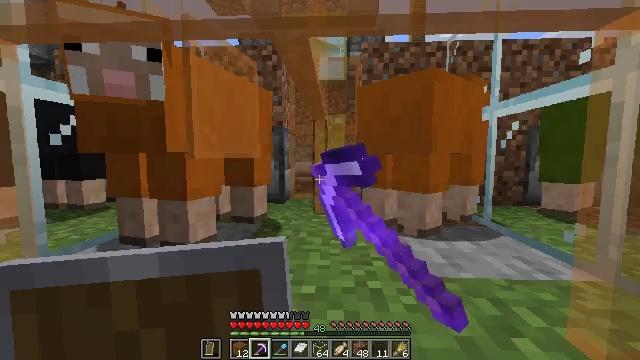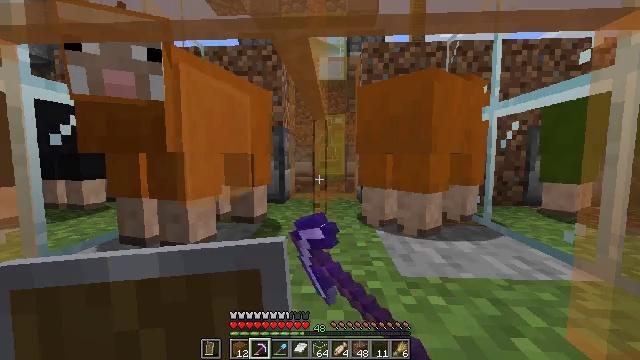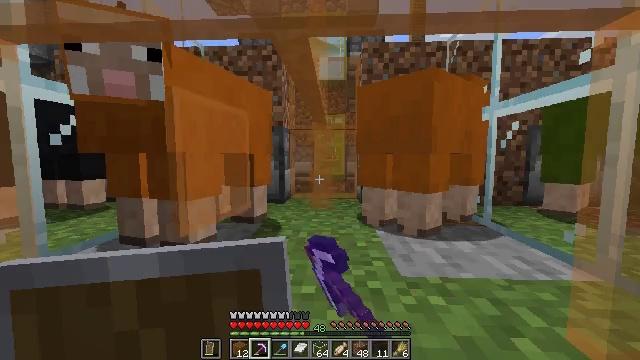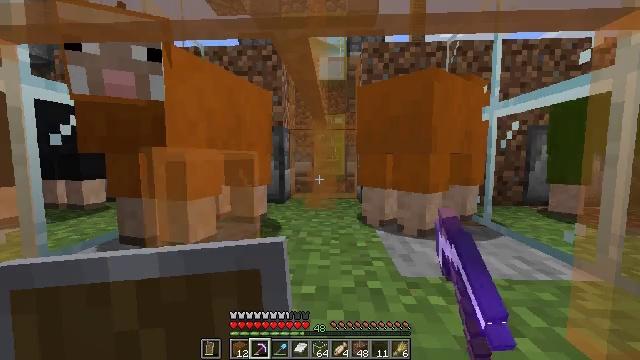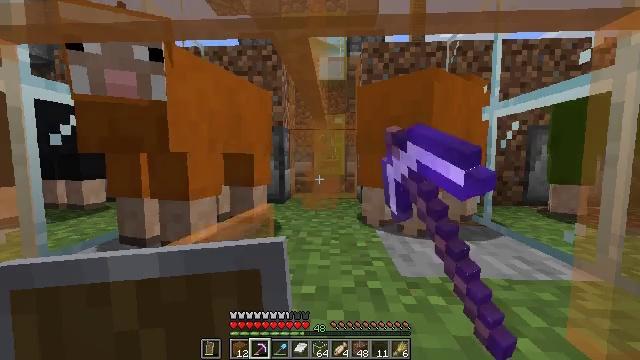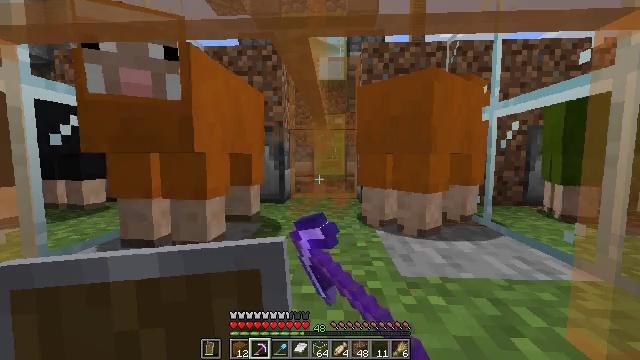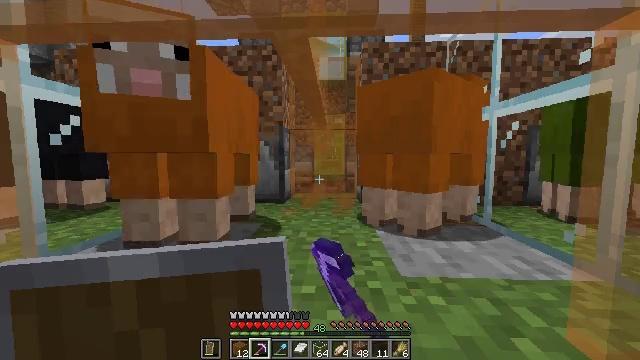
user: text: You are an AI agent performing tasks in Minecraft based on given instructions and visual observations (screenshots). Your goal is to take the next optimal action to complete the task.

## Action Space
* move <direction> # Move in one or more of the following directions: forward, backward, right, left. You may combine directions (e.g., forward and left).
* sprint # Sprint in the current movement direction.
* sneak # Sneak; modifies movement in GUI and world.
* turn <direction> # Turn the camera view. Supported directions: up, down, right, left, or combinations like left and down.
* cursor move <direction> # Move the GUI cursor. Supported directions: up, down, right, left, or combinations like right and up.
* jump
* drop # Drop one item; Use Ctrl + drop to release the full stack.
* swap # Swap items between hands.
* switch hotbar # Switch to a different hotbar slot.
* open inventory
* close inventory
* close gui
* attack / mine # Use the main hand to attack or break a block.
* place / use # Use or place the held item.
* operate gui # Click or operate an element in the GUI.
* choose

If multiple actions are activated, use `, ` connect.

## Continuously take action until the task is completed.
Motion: motion action
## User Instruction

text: Retrieve the orange stained glass pane from a structure.
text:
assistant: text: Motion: attack / mine
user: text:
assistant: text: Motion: attack / mine
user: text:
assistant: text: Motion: attack / mine
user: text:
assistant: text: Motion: attack / mine
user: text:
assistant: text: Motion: attack / mine
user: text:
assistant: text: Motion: attack / mine
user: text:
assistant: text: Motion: attack / mine